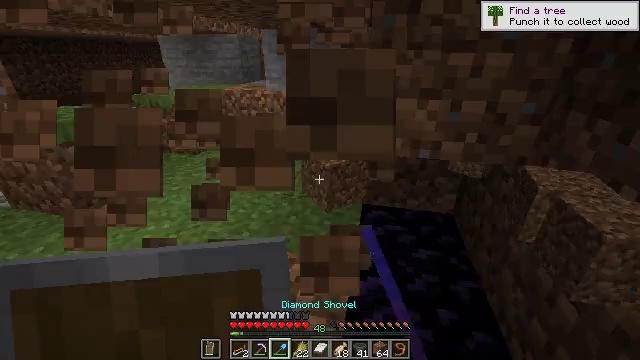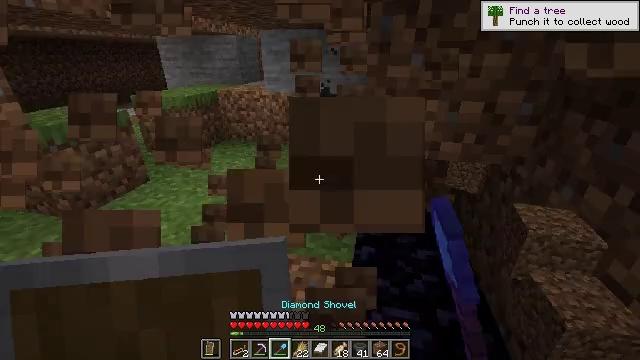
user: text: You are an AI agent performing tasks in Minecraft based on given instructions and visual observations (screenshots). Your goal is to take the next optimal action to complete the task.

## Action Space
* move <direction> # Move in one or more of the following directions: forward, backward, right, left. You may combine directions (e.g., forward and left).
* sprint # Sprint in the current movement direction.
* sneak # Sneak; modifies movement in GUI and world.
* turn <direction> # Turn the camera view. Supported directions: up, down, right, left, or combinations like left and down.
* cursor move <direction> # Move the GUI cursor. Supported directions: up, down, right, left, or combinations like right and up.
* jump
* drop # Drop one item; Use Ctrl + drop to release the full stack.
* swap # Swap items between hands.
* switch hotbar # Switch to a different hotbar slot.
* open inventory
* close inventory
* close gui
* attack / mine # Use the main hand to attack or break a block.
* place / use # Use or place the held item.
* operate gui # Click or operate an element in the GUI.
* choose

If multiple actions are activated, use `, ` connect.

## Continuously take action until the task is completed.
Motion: motion action
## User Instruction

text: Retrieve the torch.
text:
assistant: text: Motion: no_op
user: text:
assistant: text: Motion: no_op